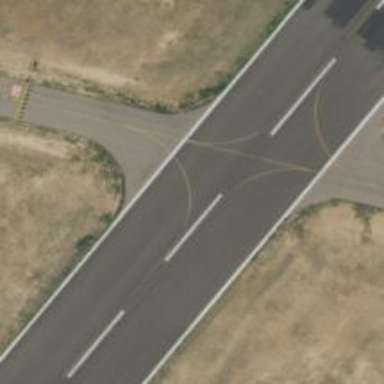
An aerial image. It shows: Runway at airport.